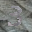
Label: 3